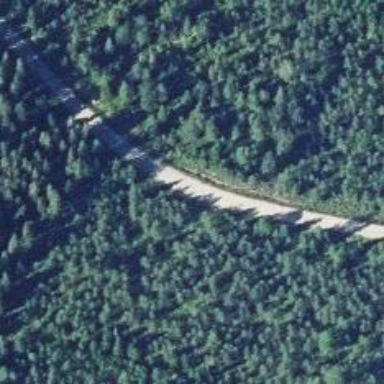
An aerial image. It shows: Unclassified road.